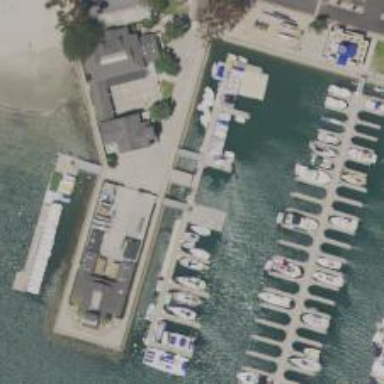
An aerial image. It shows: Pier with mooring facilities.